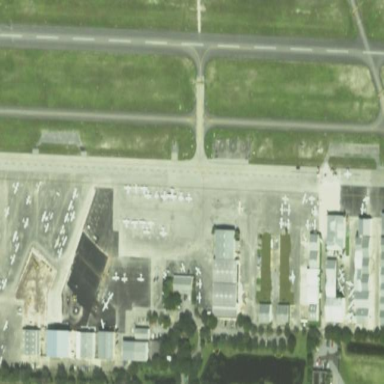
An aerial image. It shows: Apron at the airport.